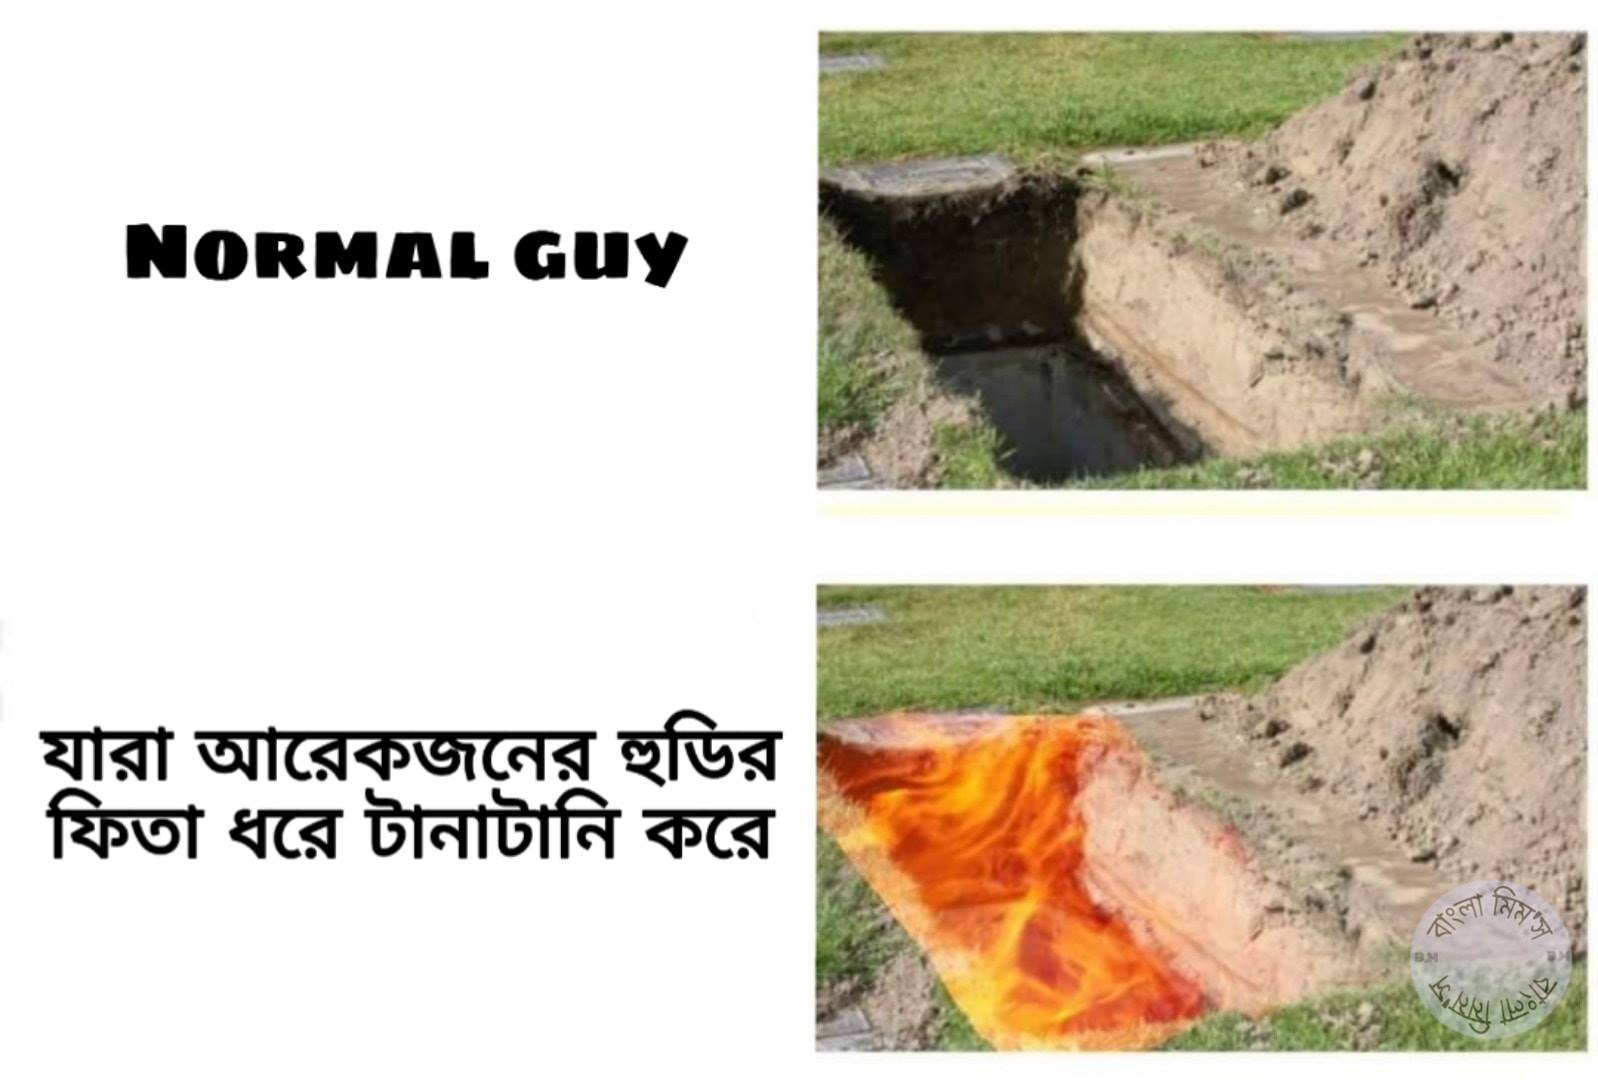
Caption: Normal Guy     যারা আরেকজনের হুডির ফিতা ধরে টানাটানি করে
Label: non-hate